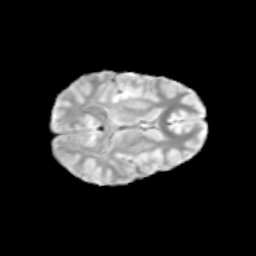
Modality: T2w
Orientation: axial
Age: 10
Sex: male
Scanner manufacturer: siemens
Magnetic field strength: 3 T
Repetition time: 3.8 s
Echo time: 0.07 s